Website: bh-photo
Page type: customer-info-address
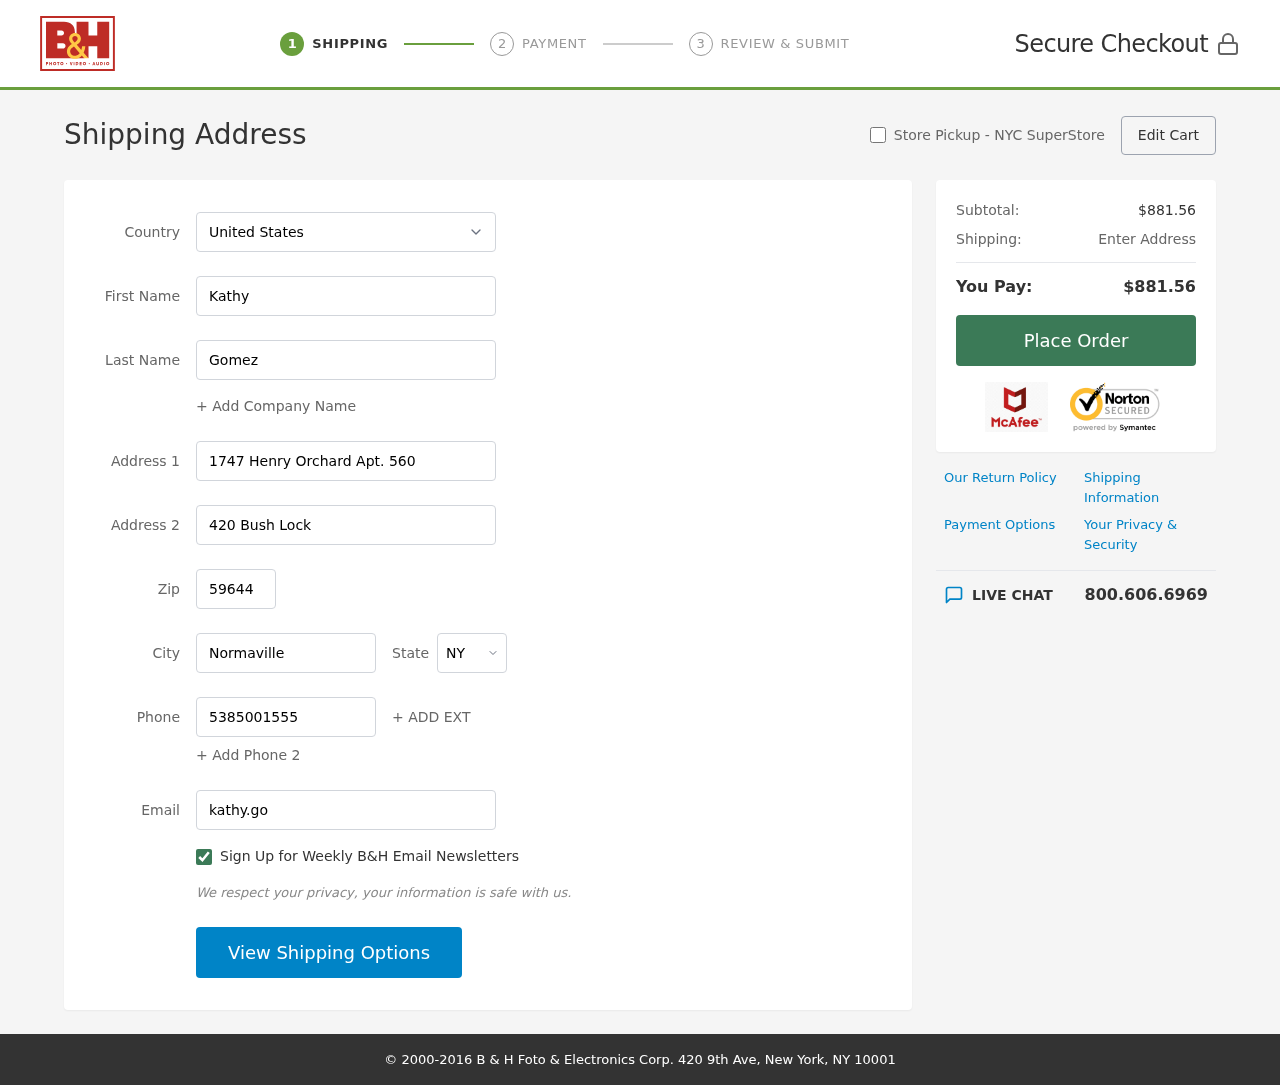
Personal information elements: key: PII_CITY
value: Normaville
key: PII_COUNTRY
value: United States
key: PII_EMAIL
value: kathy.gomez@yahoo.com
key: PII_FIRSTNAME
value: Kathy
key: PII_LASTNAME
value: Gomez
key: PII_PHONE
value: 5385001555
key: PII_POSTCODE
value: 59644
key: PII_STATE_ABBR
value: NY
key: PII_STREET
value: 1747 Henry Orchard Apt. 560
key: PII_STREET2
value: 420 Bush Lock
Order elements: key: ORDER_SUBTOTAL
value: $881.56
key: ORDER_TOTAL
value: $881.56